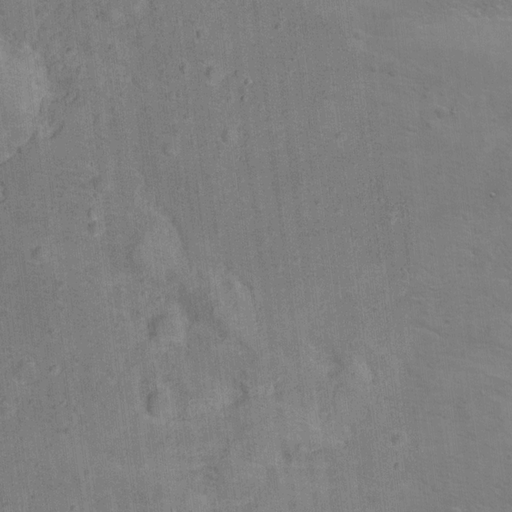
Classes present: Background